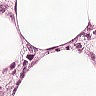
Metastatic tissue present: yes